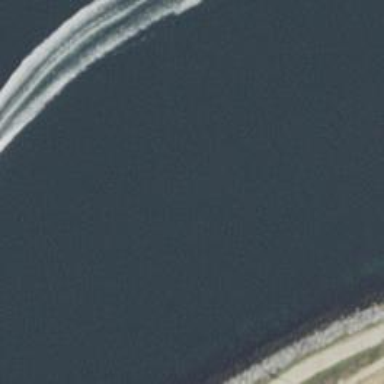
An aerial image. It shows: Dock located along the waterway.